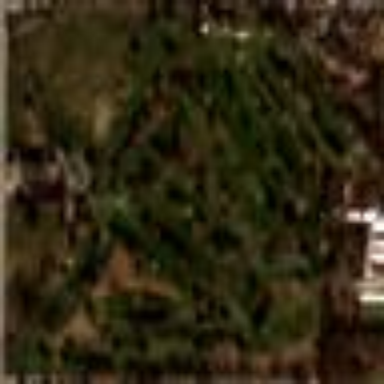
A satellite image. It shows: Golf course.